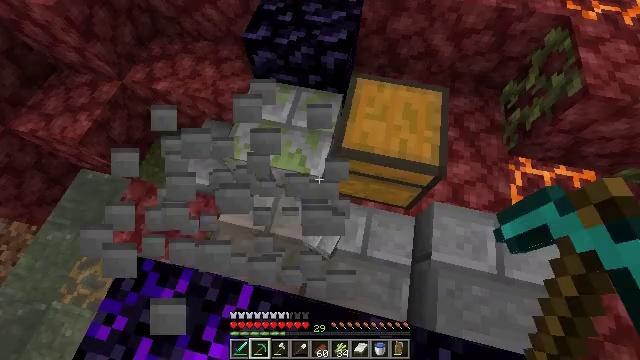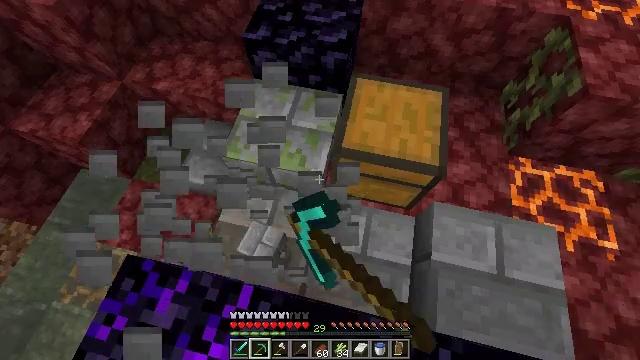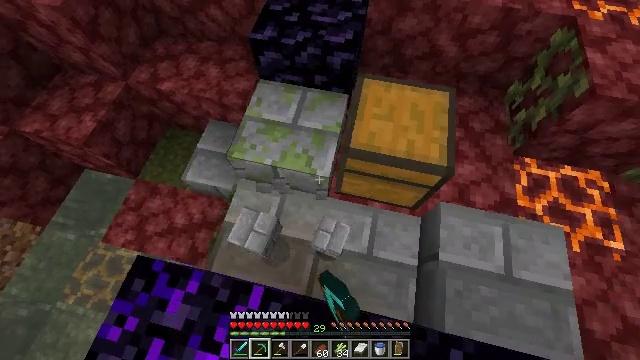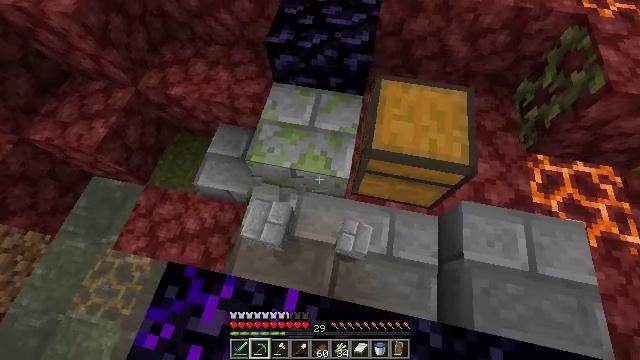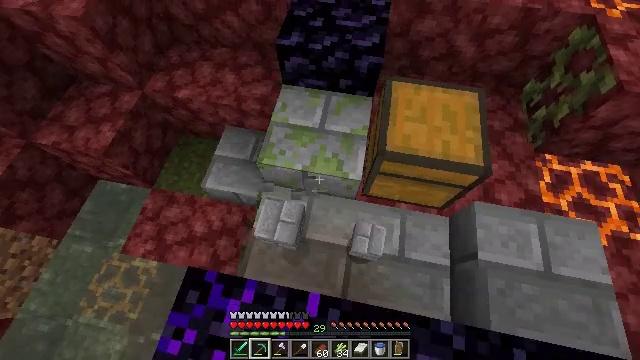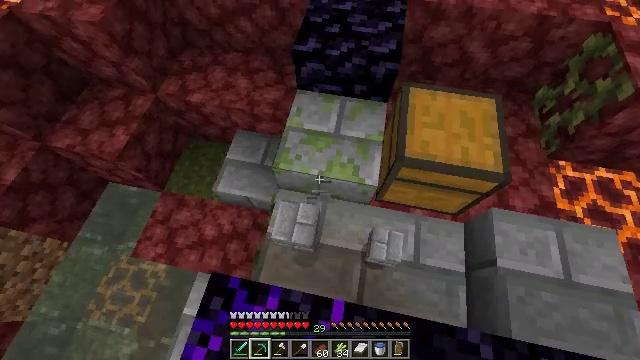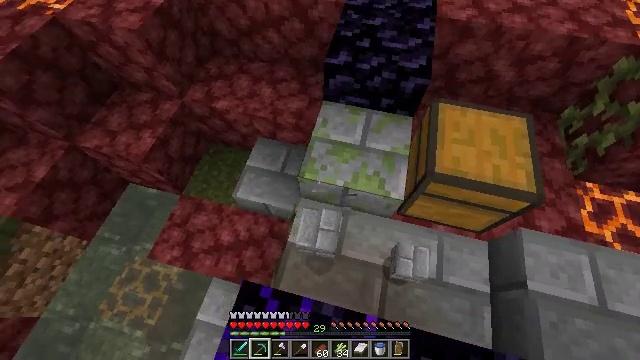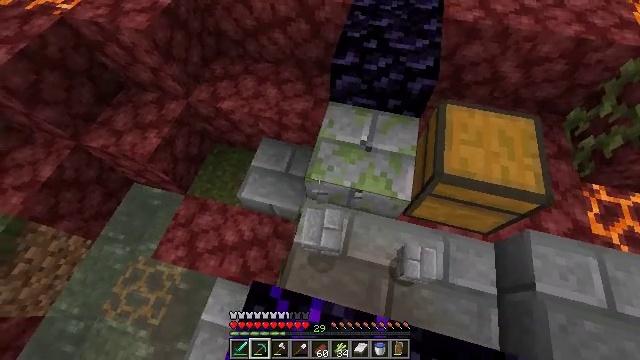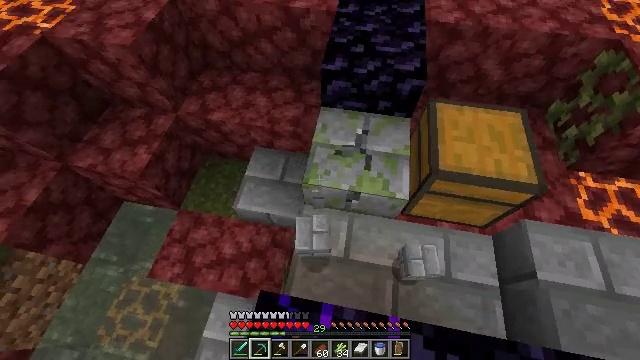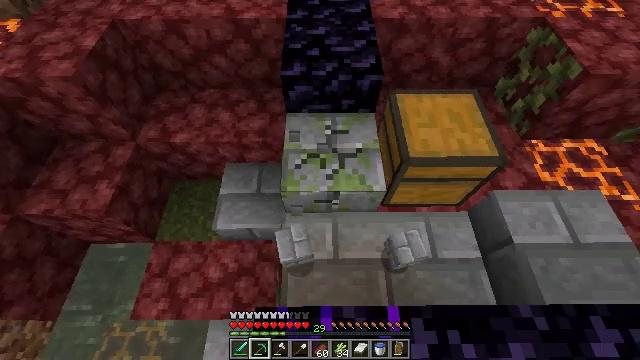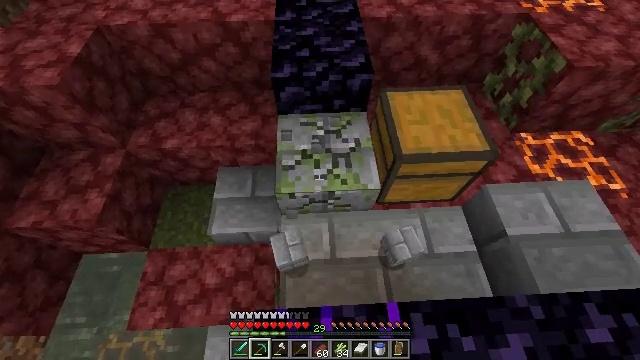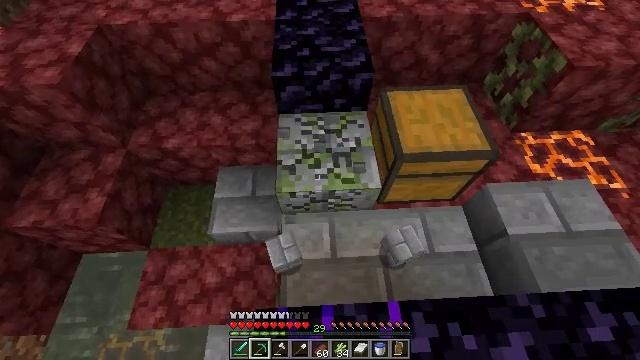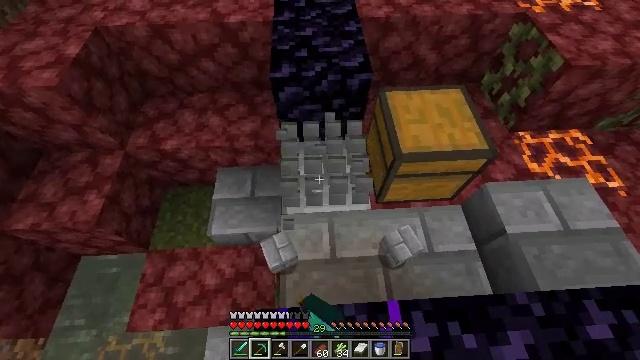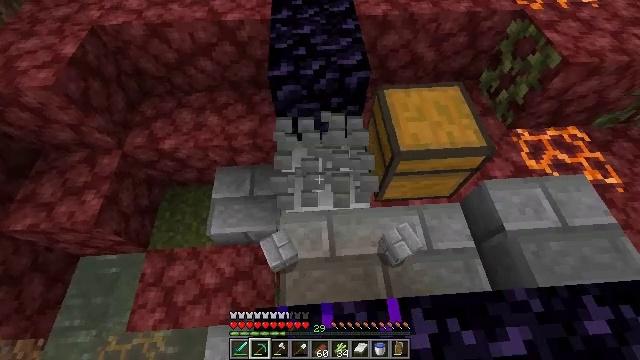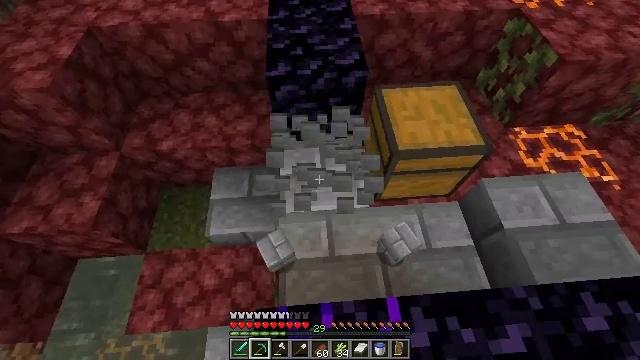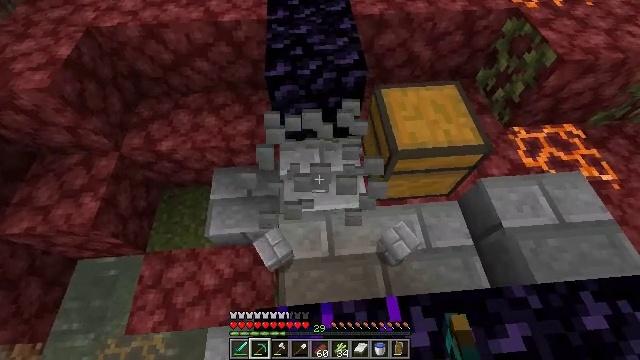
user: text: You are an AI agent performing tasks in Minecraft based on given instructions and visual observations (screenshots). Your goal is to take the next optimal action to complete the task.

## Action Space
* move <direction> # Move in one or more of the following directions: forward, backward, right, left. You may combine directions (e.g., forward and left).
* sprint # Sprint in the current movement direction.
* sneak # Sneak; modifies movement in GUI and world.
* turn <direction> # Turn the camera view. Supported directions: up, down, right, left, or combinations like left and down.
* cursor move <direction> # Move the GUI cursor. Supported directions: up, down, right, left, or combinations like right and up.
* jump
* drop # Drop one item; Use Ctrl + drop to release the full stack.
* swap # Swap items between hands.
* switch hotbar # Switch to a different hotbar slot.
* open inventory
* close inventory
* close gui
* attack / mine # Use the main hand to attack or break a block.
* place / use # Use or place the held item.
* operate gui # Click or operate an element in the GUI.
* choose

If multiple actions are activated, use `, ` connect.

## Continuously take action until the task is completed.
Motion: motion action
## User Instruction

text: Collect mossy stone brick slab for building.
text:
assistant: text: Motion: attack / mine
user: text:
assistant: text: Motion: move left, attack / mine
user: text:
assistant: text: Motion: move left, turn right
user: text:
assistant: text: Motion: move left
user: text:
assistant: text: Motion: move left
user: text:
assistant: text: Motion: turn left and up
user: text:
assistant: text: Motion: attack / mine
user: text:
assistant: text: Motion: turn right and up, attack / mine
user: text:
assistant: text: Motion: turn right and up, attack / mine
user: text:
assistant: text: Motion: turn right, attack / mine
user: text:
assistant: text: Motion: attack / mine
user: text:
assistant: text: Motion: attack / mine
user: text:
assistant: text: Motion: attack / mine
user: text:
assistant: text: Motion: attack / mine
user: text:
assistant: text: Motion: attack / mine
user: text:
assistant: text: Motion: attack / mine
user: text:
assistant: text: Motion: attack / mine